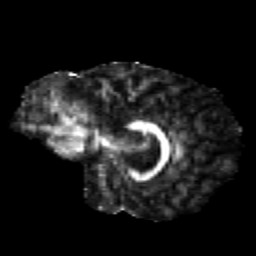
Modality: FA
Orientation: sagittal
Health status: healthy
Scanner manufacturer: siemens
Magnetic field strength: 3 T
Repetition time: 12 s
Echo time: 0.092 s